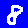
Digit: 8